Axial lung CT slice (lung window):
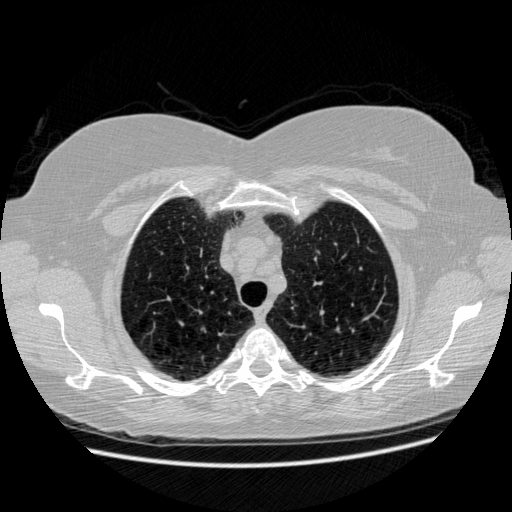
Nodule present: no